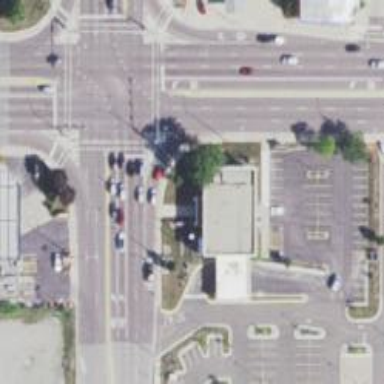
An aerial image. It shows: Footway located on traffic island.